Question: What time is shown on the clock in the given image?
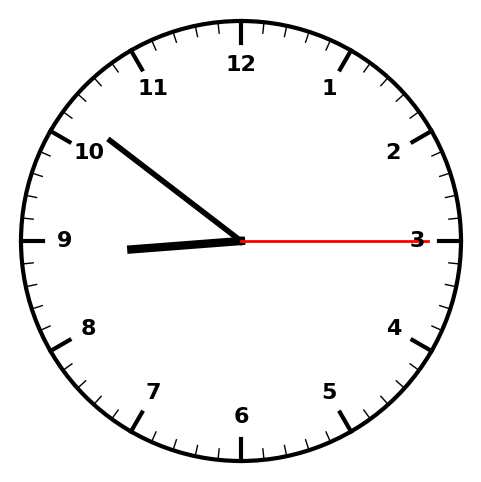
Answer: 08:51:15